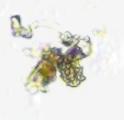
Label: Detritus